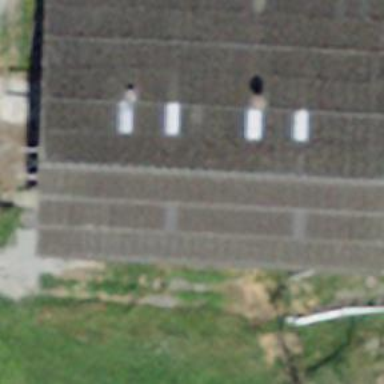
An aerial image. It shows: Farm auxiliary building.